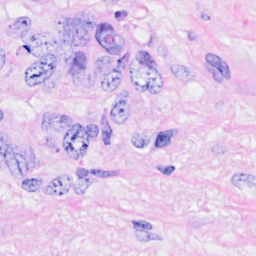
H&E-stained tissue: Breast